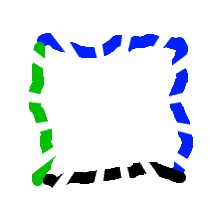
Shape: square